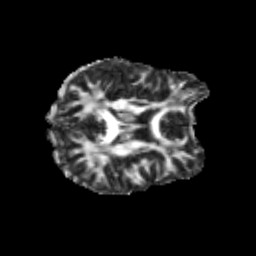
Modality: FA
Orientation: axial
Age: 25
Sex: female
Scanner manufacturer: siemens
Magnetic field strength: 3 T
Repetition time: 3.5 s
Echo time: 0.113 s